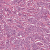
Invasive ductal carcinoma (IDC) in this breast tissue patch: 1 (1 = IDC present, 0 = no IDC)